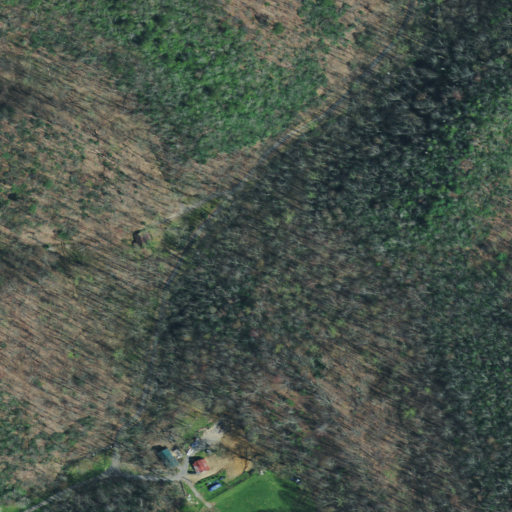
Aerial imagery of valley in Tennessee named Joe Hollow containing deciduous forest, open development, and mixed forest